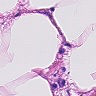
Metastatic tissue present: yes